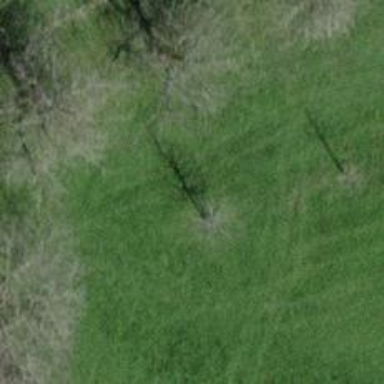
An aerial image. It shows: Row of trees in natural setting.